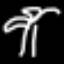
Label: palm tree